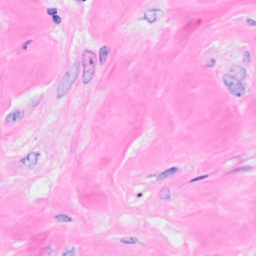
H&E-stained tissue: Breast